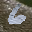
Label: 6